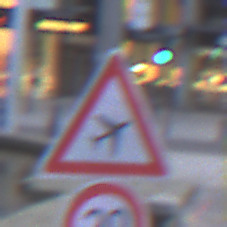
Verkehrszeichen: FlugbetriebLinks
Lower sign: Geschwindigkeit20
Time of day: SunriseSunset
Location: Outdoor (Urban)
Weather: PartlyCloudy
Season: NotSpecified
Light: Natural